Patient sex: M
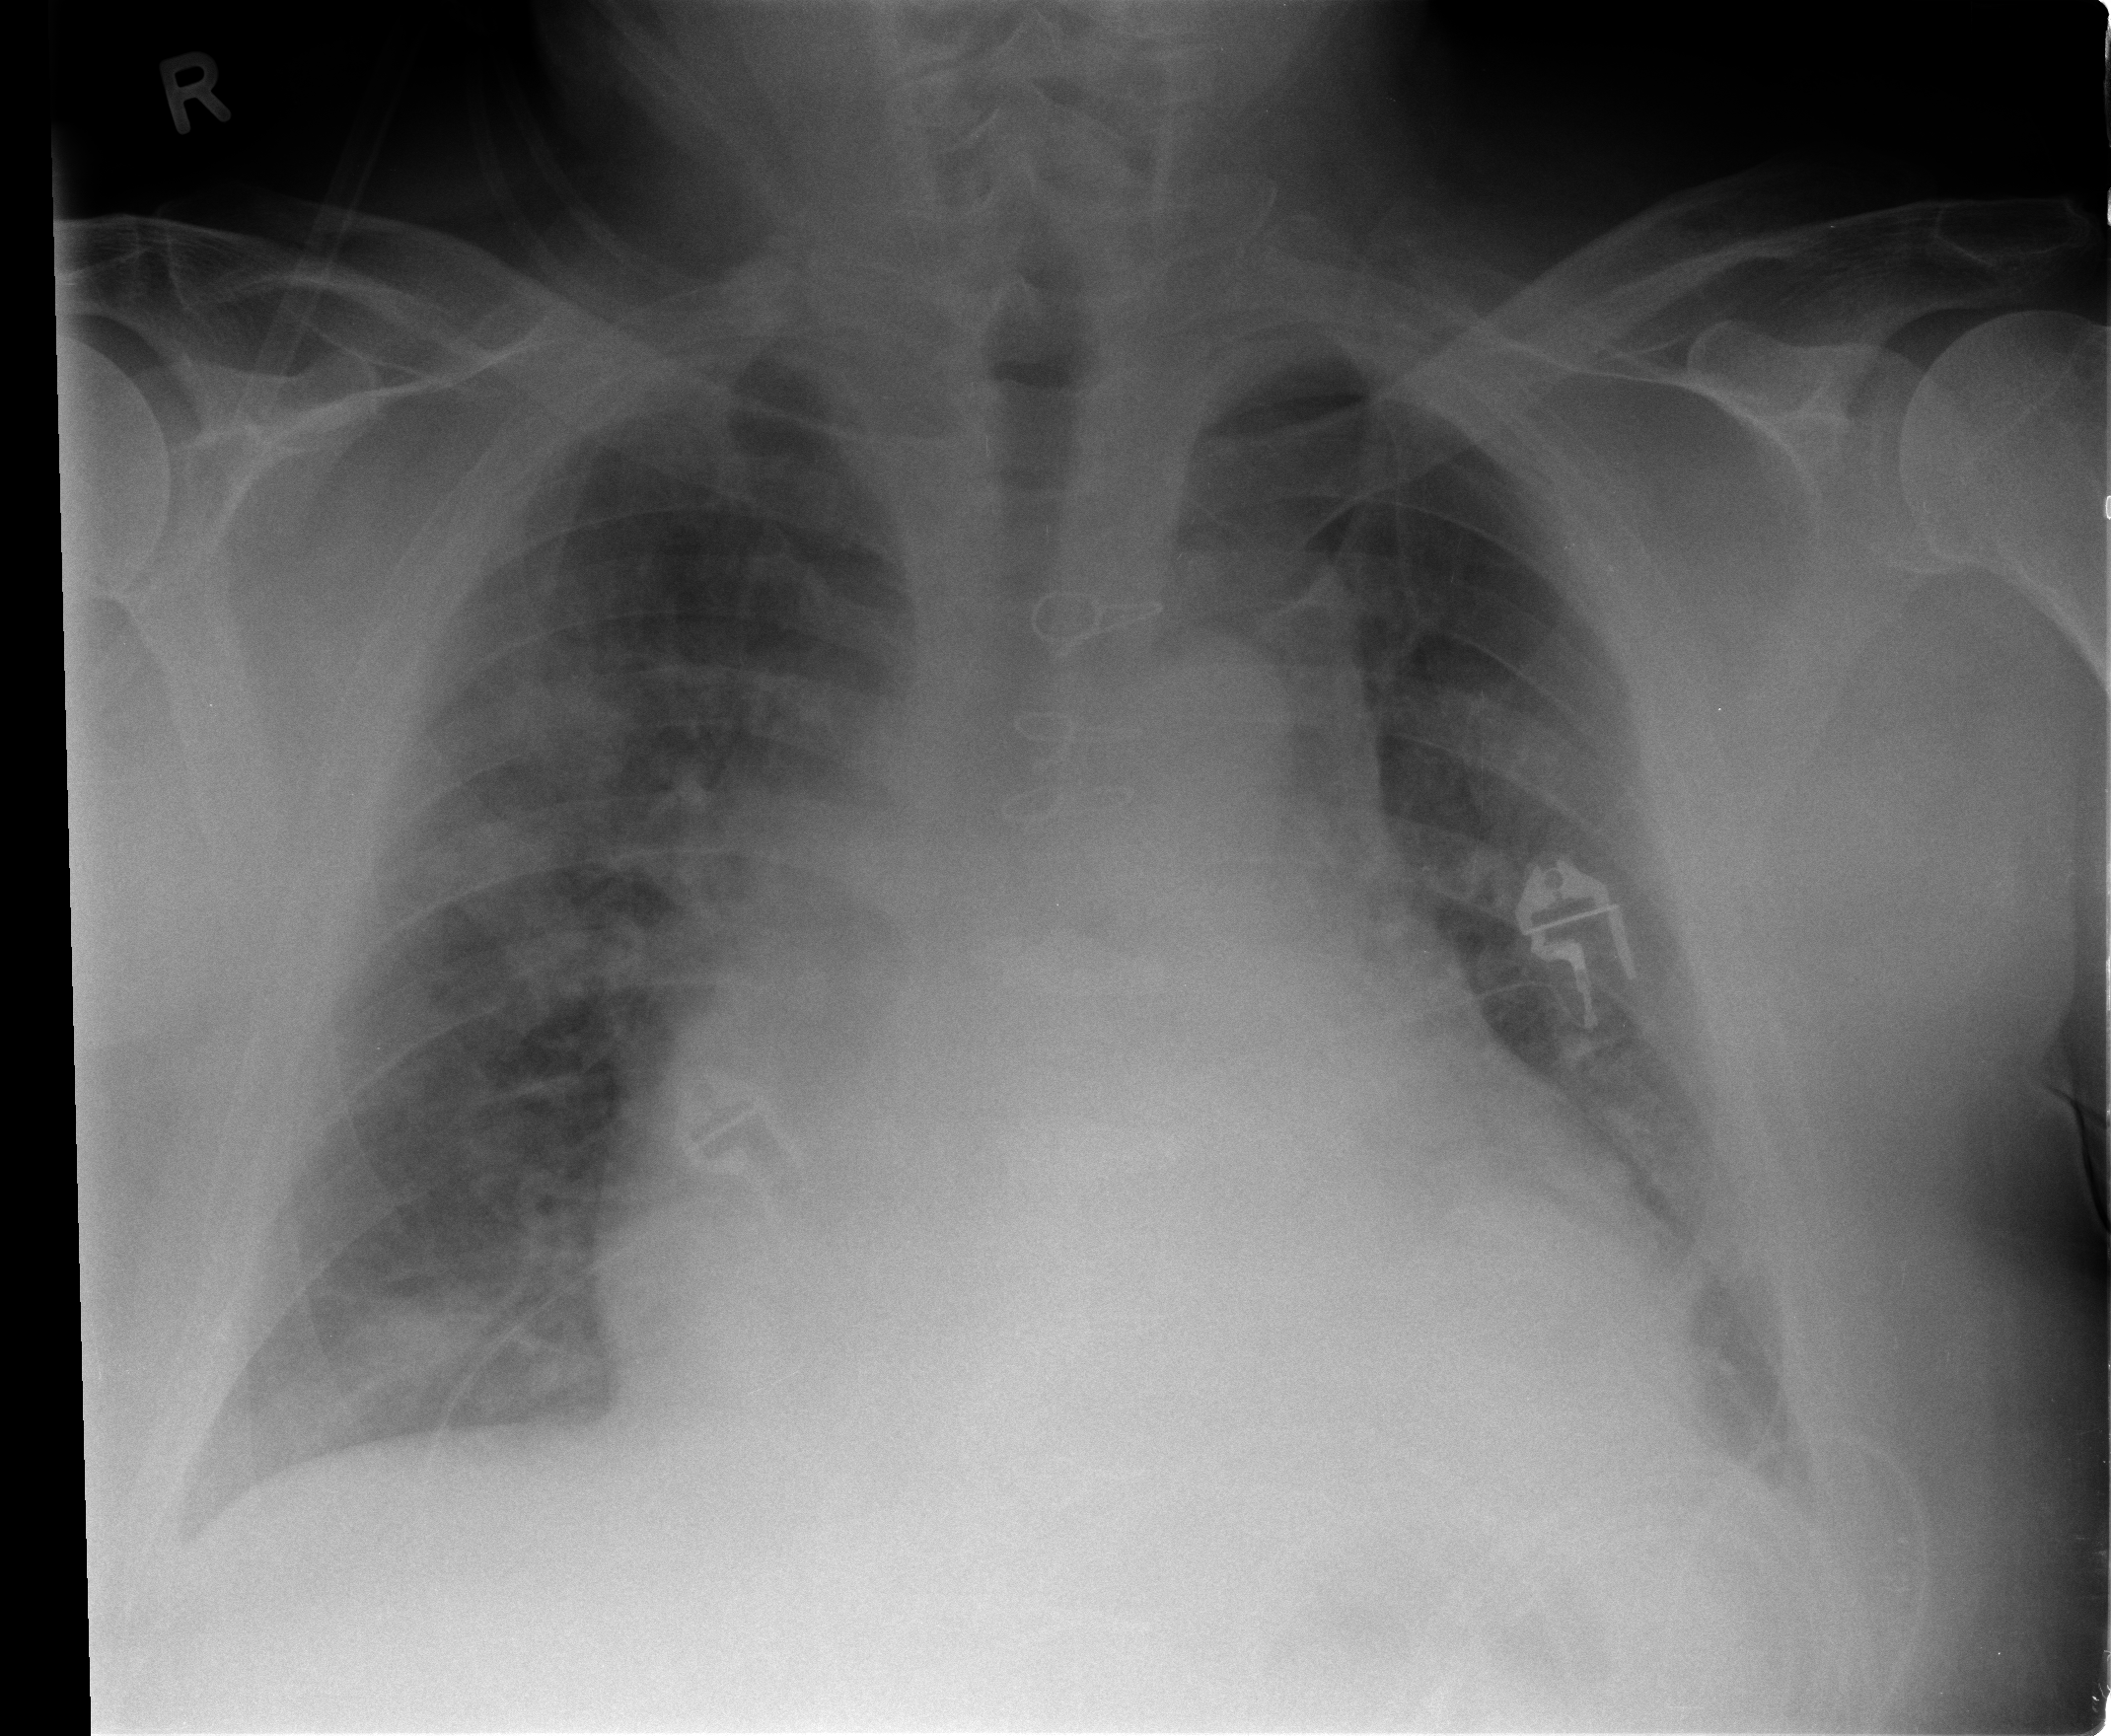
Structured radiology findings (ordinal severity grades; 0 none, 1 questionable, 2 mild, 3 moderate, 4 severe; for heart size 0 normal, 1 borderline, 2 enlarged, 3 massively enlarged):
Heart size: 3
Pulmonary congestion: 2
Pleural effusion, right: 0
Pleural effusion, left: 2
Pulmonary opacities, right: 2
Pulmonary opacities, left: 0
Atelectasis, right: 2
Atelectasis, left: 2